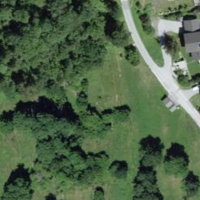
EUNIS habitat code: 26
Species observed at this site:
Salvia pratensis